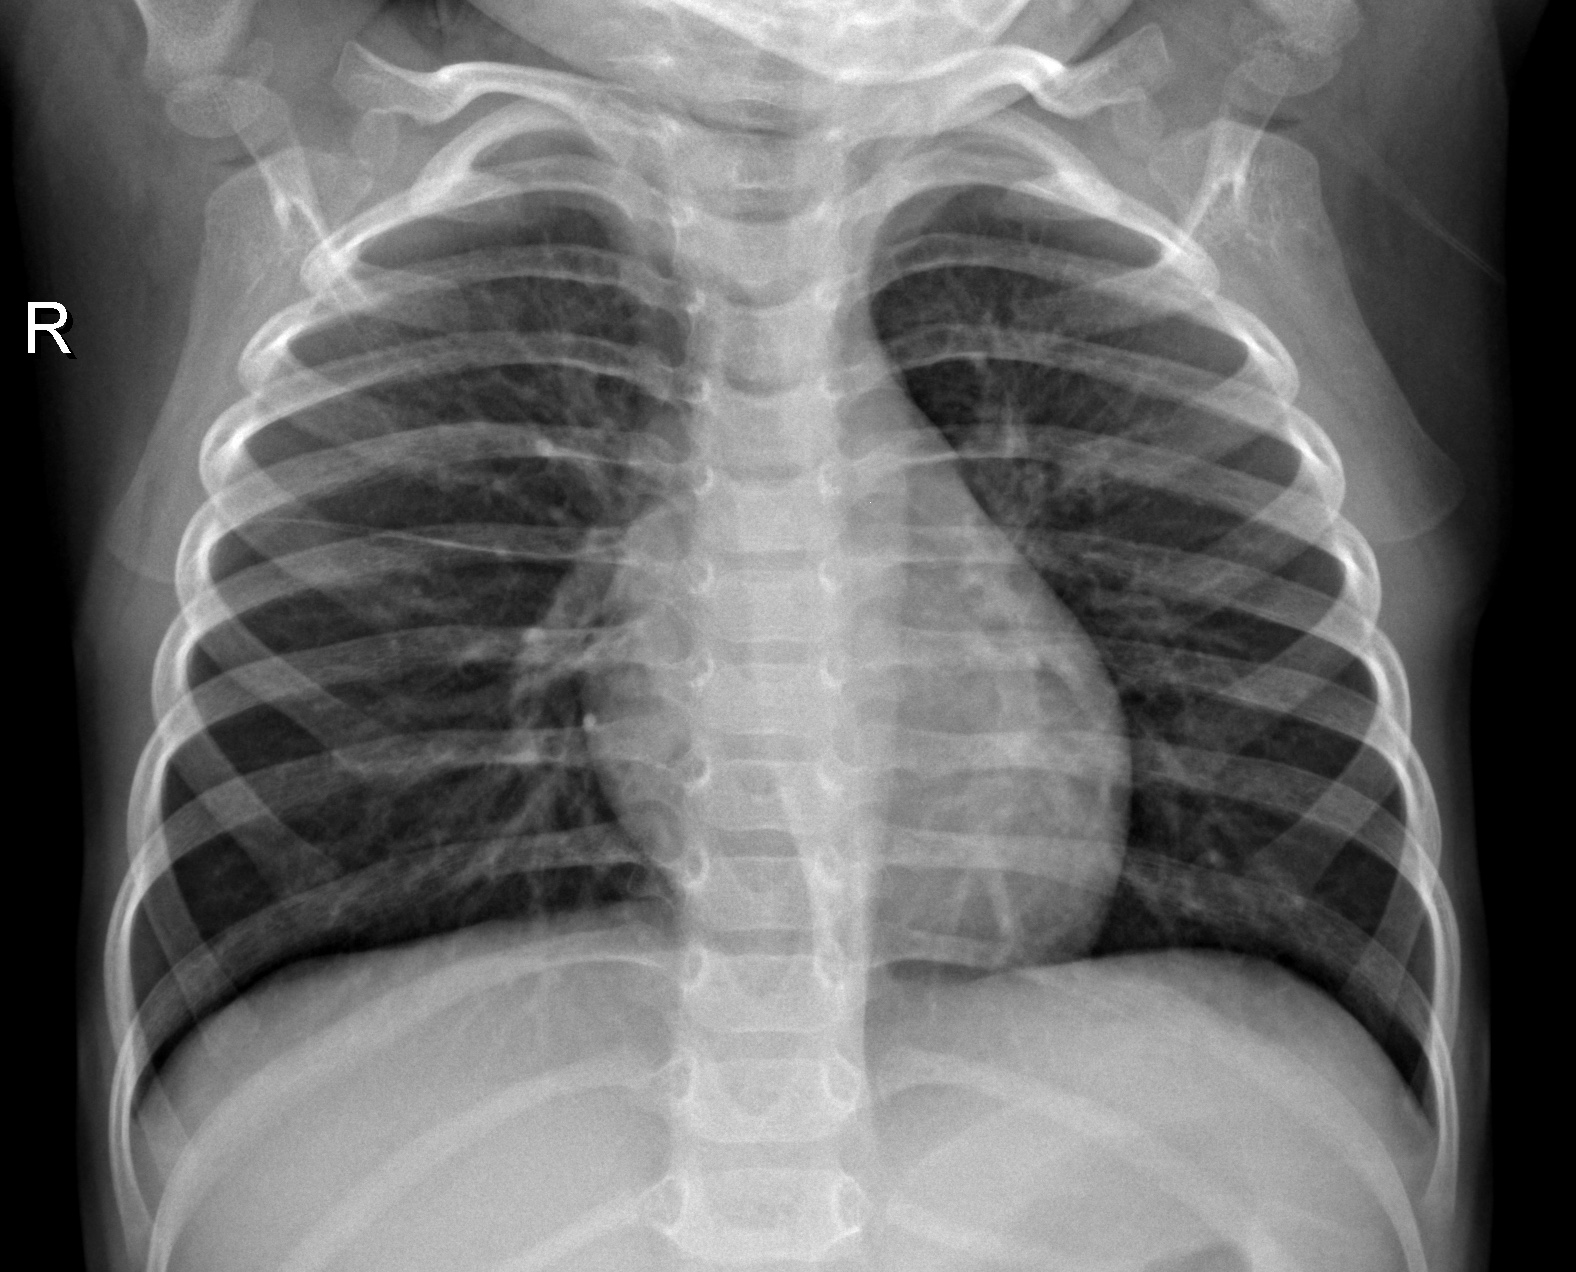
Diagnosis: NORMAL